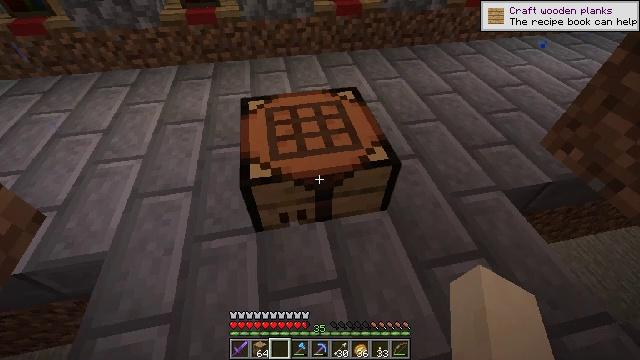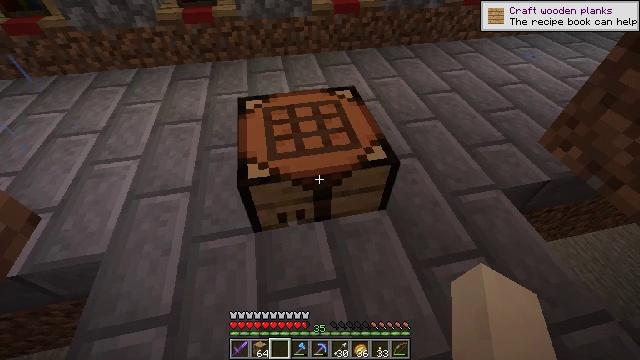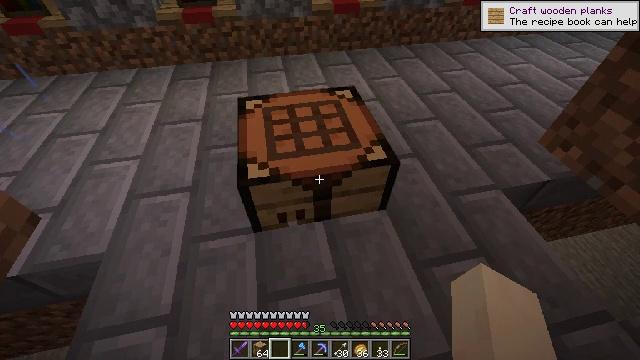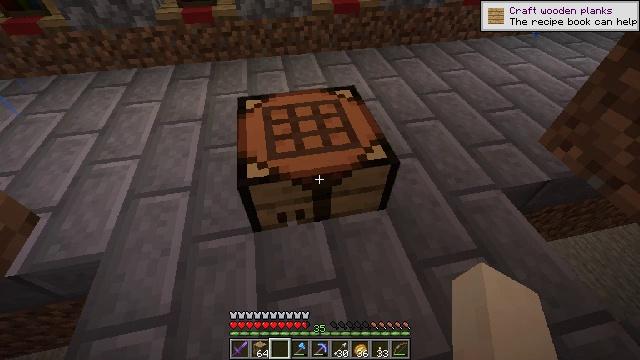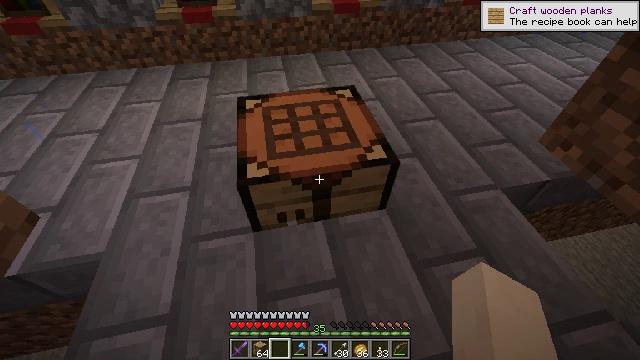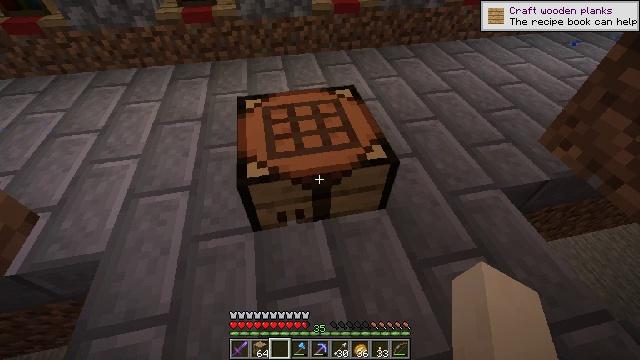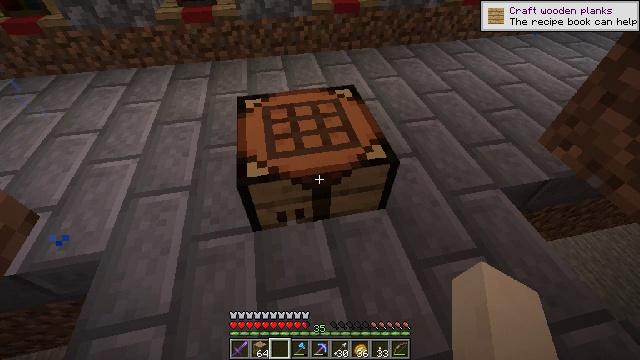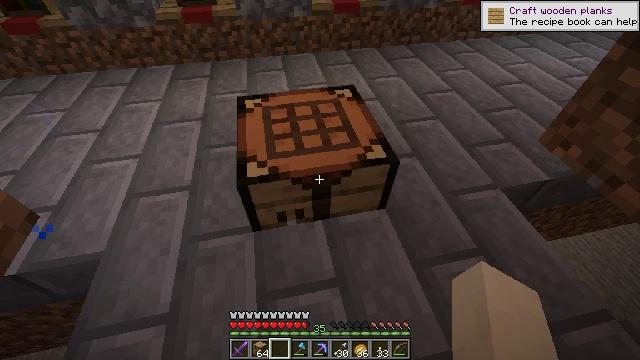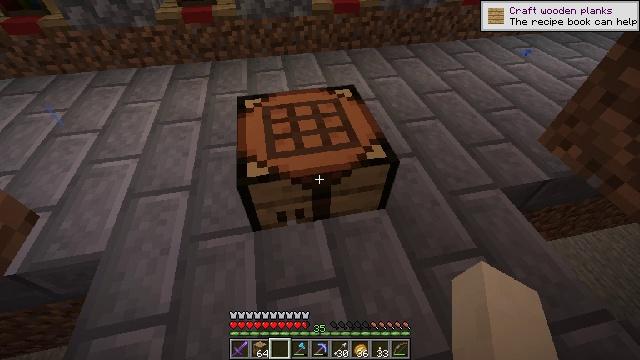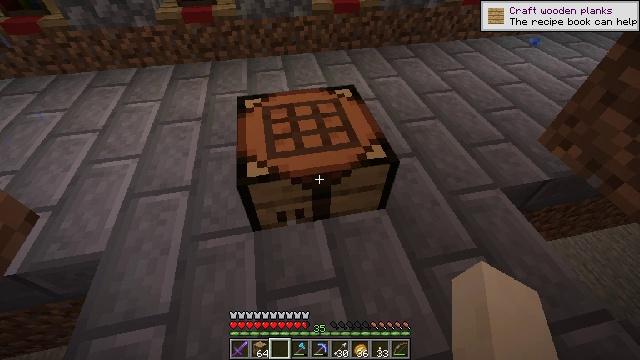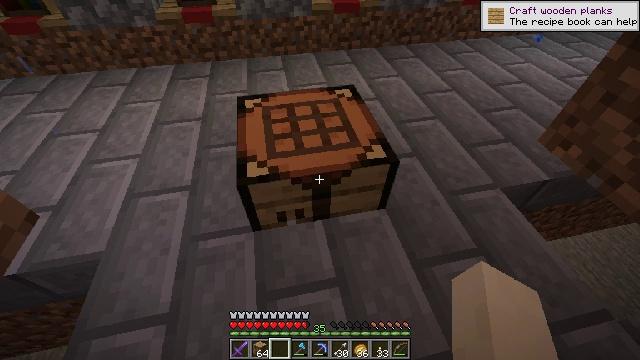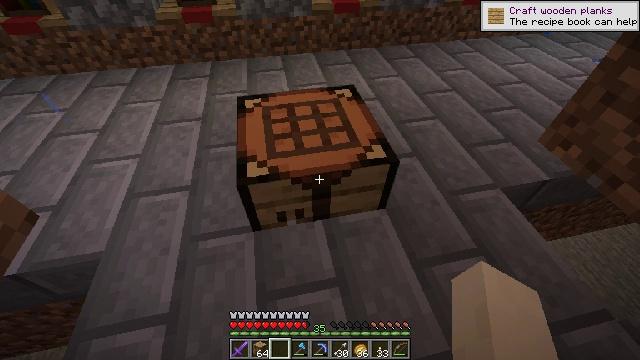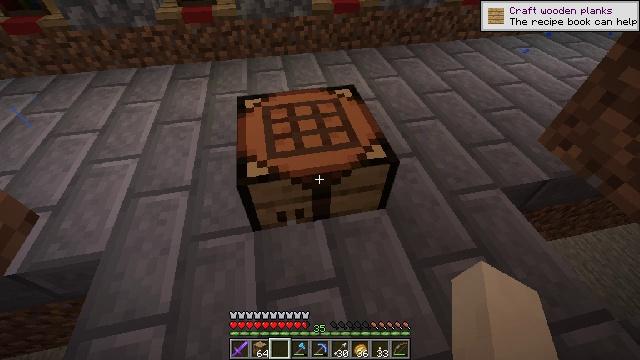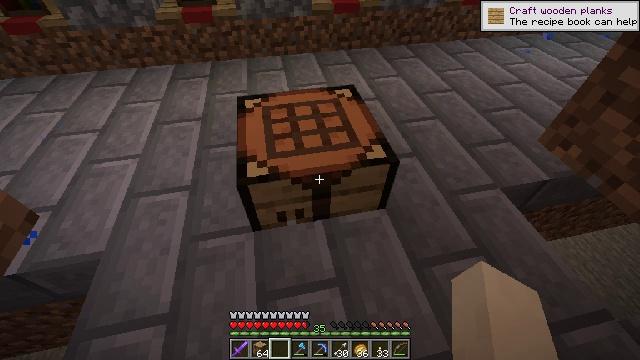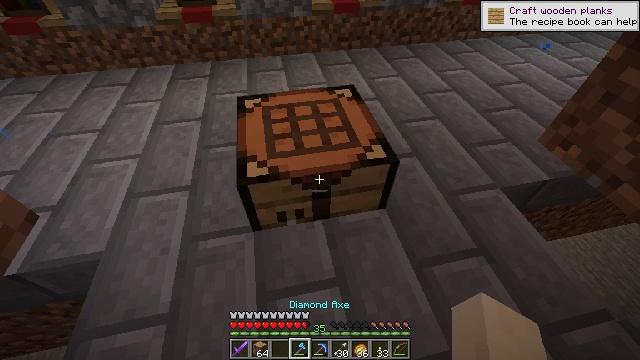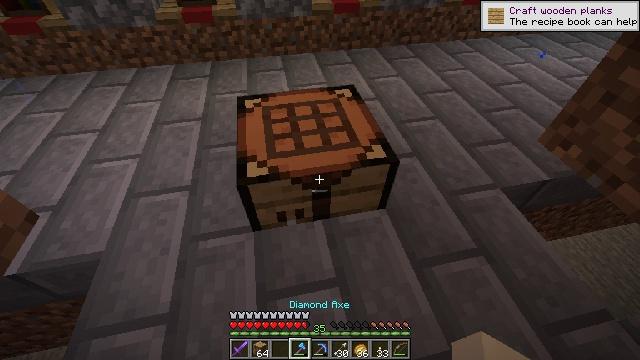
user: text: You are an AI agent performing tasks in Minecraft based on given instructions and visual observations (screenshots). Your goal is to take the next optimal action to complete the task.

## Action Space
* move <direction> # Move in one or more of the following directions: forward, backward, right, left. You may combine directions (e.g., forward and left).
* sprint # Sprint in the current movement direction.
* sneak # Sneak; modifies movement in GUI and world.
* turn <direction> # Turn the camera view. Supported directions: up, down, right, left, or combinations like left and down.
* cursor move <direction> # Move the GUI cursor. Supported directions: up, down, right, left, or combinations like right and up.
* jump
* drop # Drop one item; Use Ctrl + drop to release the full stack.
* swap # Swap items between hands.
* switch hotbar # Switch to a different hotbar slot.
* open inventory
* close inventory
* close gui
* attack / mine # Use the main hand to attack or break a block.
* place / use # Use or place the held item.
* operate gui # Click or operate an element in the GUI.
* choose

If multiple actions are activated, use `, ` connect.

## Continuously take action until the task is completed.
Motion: motion action
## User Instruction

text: Get the crafting table into the inventory.
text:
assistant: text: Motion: no_op
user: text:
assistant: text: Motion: no_op
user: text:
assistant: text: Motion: no_op
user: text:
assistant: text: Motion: no_op
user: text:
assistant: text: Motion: no_op
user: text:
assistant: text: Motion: no_op
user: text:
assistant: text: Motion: no_op
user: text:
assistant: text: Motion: no_op
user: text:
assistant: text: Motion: no_op
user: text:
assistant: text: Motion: no_op
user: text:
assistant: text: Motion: no_op
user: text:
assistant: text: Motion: no_op
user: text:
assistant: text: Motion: no_op
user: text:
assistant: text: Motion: no_op
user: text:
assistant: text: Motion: no_op
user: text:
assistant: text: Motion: no_op
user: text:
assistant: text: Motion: no_op
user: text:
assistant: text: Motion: no_op
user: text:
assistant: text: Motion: no_op
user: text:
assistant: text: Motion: no_op
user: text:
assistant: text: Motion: no_op
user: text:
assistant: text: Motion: no_op
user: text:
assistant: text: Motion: no_op
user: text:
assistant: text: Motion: no_op
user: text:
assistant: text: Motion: no_op
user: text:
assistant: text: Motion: no_op
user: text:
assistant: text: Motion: no_op
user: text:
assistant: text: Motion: no_op
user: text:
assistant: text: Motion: attack / mine
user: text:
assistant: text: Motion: attack / mine